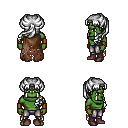
a pixel art fantasy rpg character, male body template, orc, green skin, brown tattered cape, metal pants, white princess hairstyle, leather bracers, maroon shoes, four views (front, back, left, right), 2x2 character sprite sheet, small pixel art, hard edges, no anti-aliasing